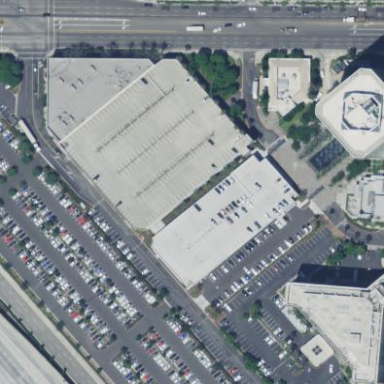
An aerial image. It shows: Multi-storey parking building.